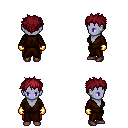
a pixel art fantasy rpg character, female body template, dark elf, purple skin, brown robe, red pants, brunette bedhead hairstyle, gold gloves, maroon shoes, four views (front, back, left, right), 2x2 character sprite sheet, small pixel art, hard edges, no anti-aliasing